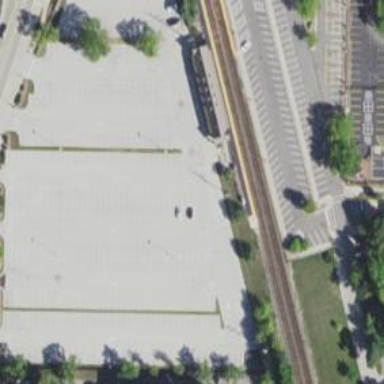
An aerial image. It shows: Parking space.